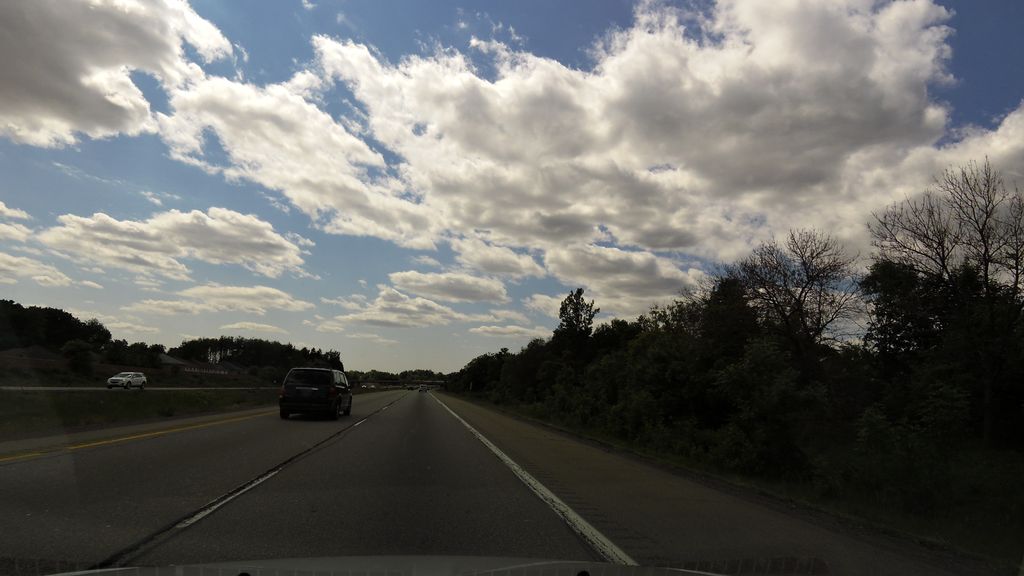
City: hamilton